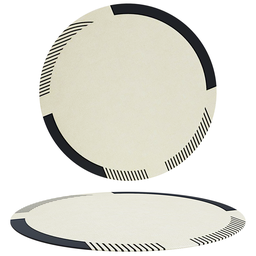
Label: decoration